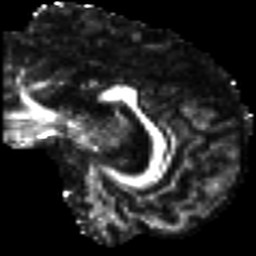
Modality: FA
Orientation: sagittal
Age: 40
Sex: male
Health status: ill
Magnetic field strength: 3 T
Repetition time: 9 s
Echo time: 0.093 s